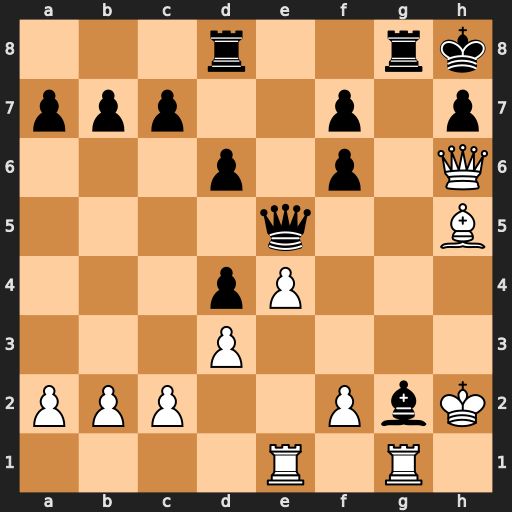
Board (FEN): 3r2rk/ppp2p1p/3p1p1Q/4q2B/3pP3/3P4/PPP2PbK/4R1R1
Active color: w
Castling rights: -
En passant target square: -
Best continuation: f4 Qe6 Rxg2 Rxg2+ Kxg2